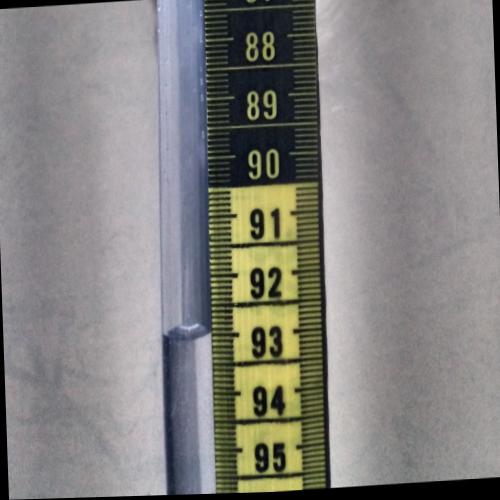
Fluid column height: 93.0 cm